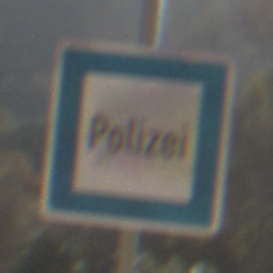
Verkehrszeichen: Polizei
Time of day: SunriseSunset
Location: Outdoor (Nature)
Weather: Clear
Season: NotSpecified
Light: Natural